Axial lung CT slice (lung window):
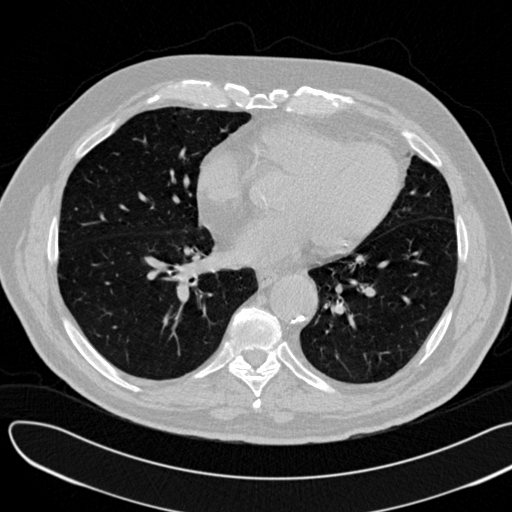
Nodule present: no